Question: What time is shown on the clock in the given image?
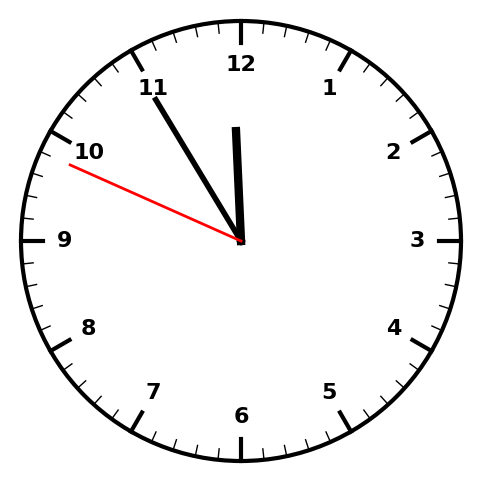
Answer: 11:54:49